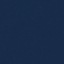
Label: SeaLake